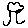
Label: tree